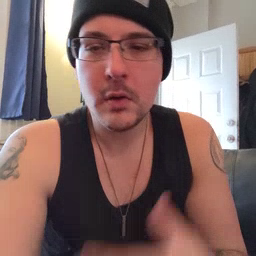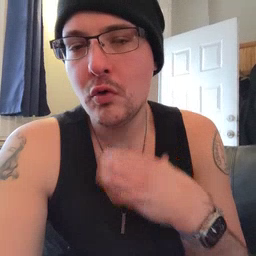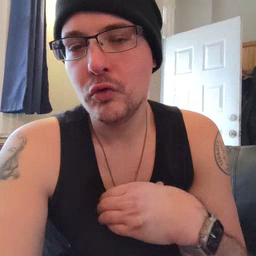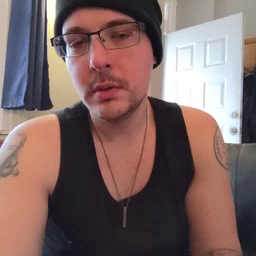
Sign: hungry